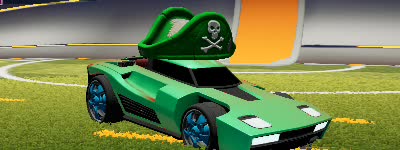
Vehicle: breakout